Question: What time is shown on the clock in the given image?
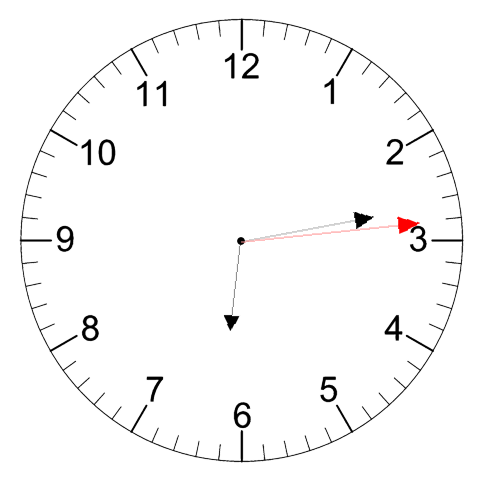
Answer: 06:13:14